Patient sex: M
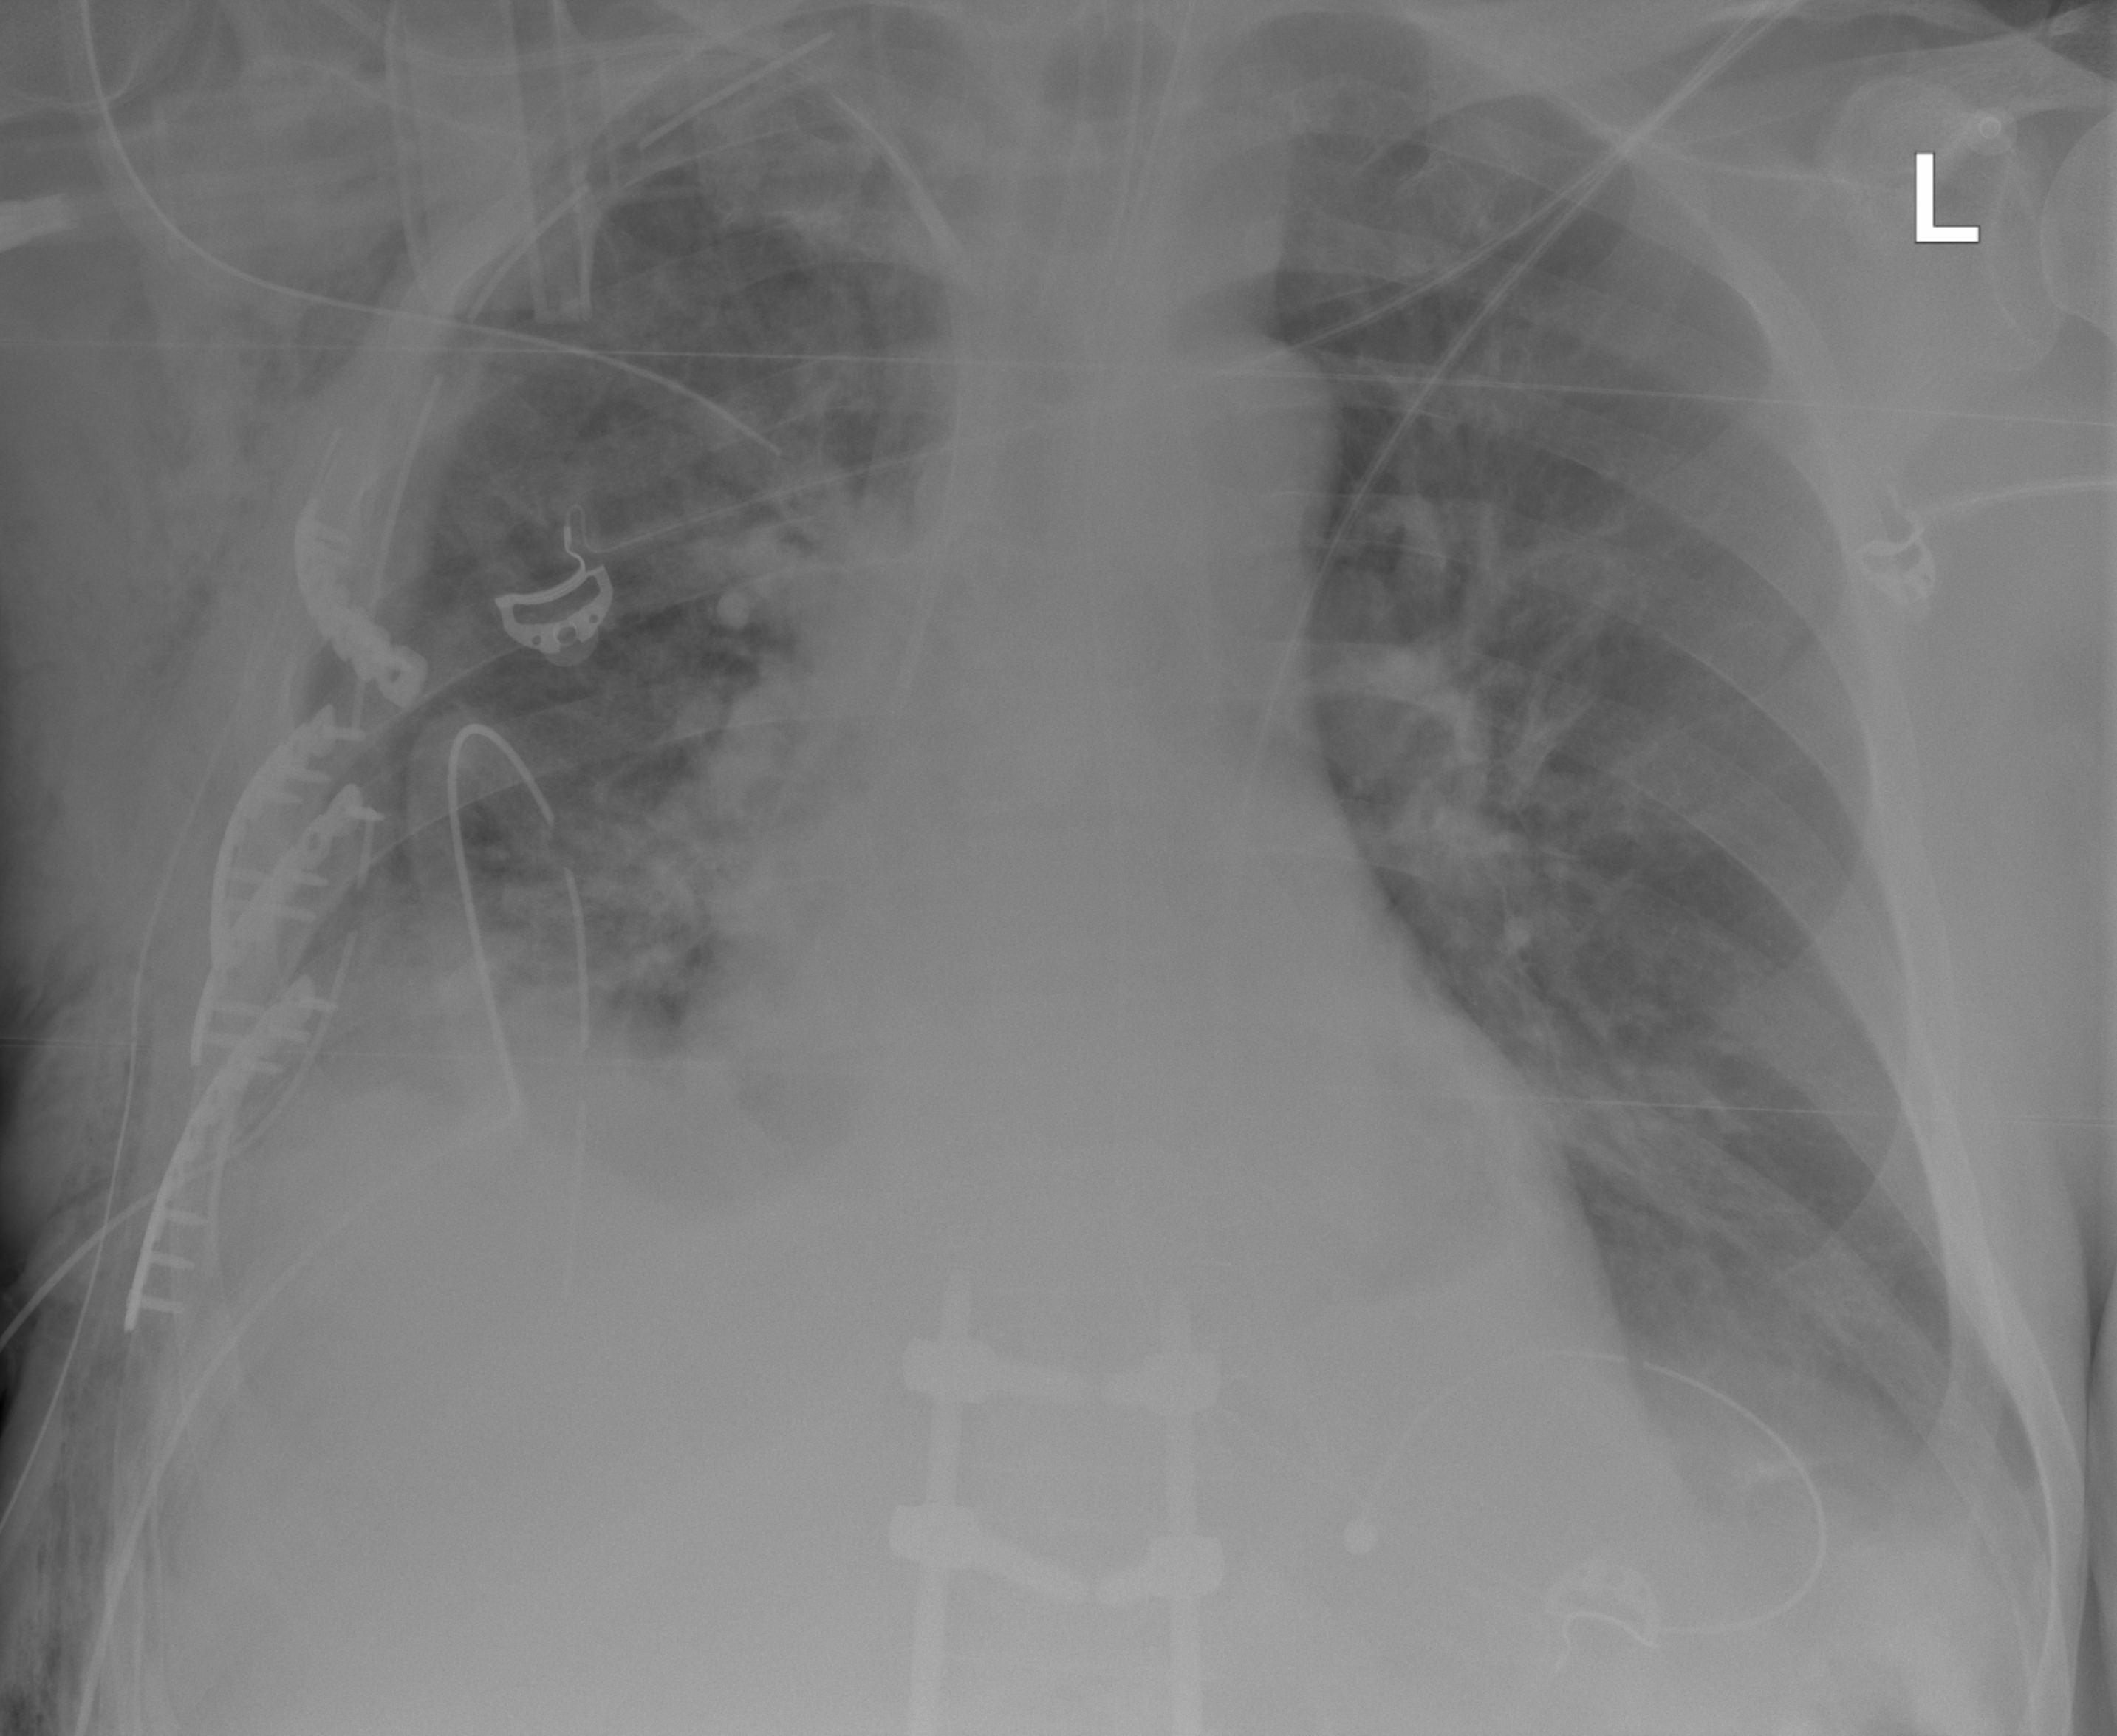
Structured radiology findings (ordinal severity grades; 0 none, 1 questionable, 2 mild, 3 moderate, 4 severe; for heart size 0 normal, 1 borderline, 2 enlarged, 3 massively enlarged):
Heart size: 0
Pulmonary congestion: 0
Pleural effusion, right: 2
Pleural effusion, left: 2
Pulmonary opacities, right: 0
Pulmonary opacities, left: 0
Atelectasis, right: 2
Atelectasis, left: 2